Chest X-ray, AP view. Patient: 66 years old, sex M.
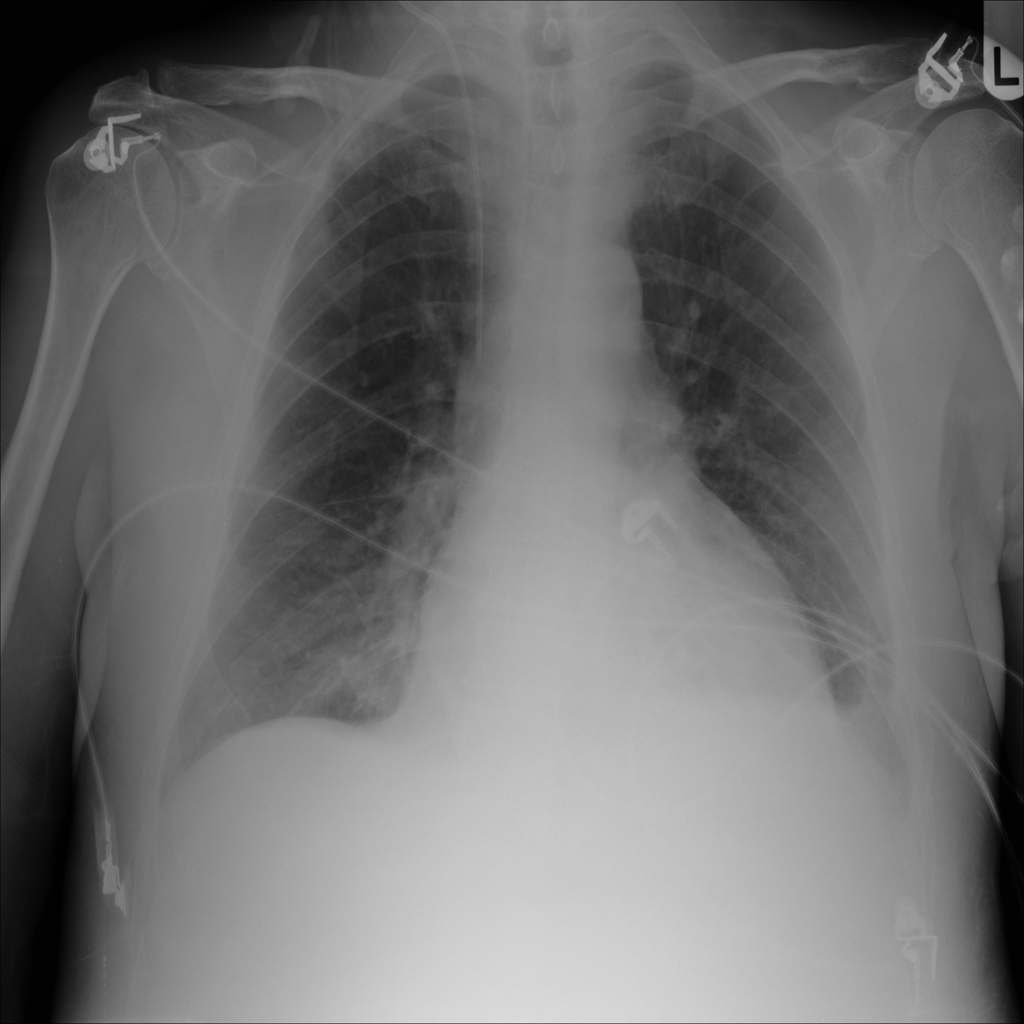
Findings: Effusion